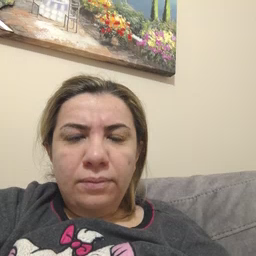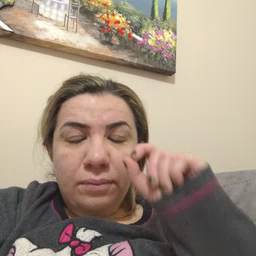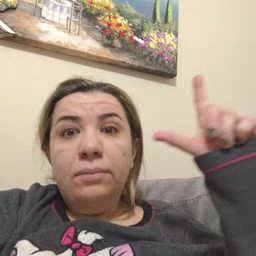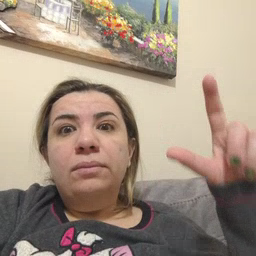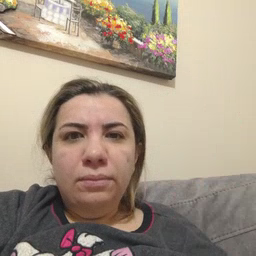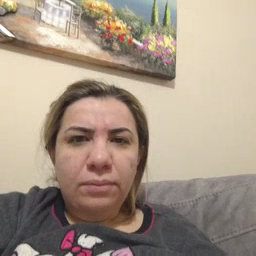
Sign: awake